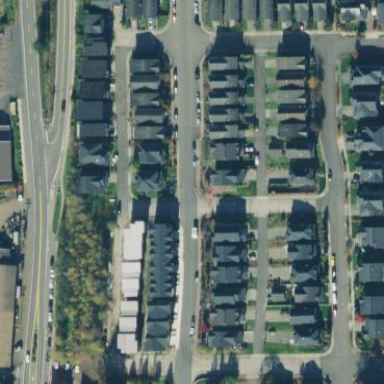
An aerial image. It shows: Sidewalk.